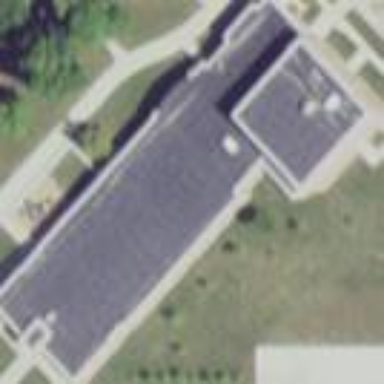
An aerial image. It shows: School building or complex.